Question: I split the editor
and I want to show the file in the both sides of the editor,
most probably this is too easy but I can't find how to do that,
edit:
I find a way, I close all other files, and keep only the target file, and then I split the editor. now phpstorm will show the file in both windows. and then I reopen other files. but I don't think this is smart. Probably there is a better way.
thank you

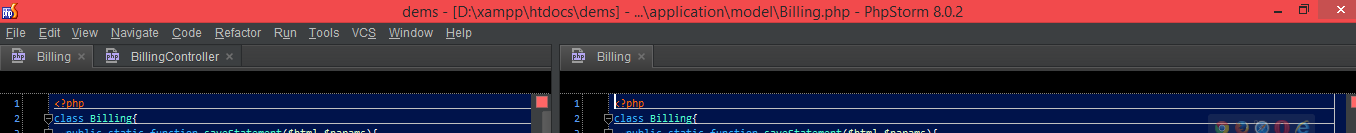
Answer: to split current tab in editor:
- 'Right click'- 'Split Horizontally''Split Vertically'- 'Move Down''Move Right'
Let's assume you have this setup (notice "test.php" is already located in both splits):

Now you want to have "css.css" to be in both splits as well. Depends on your IDE version you will have :
Split this file -- you will have 3 splits now:

Using mouse move "css.css" from newly created split into existing split:

Use 'Open in Opposite Group'